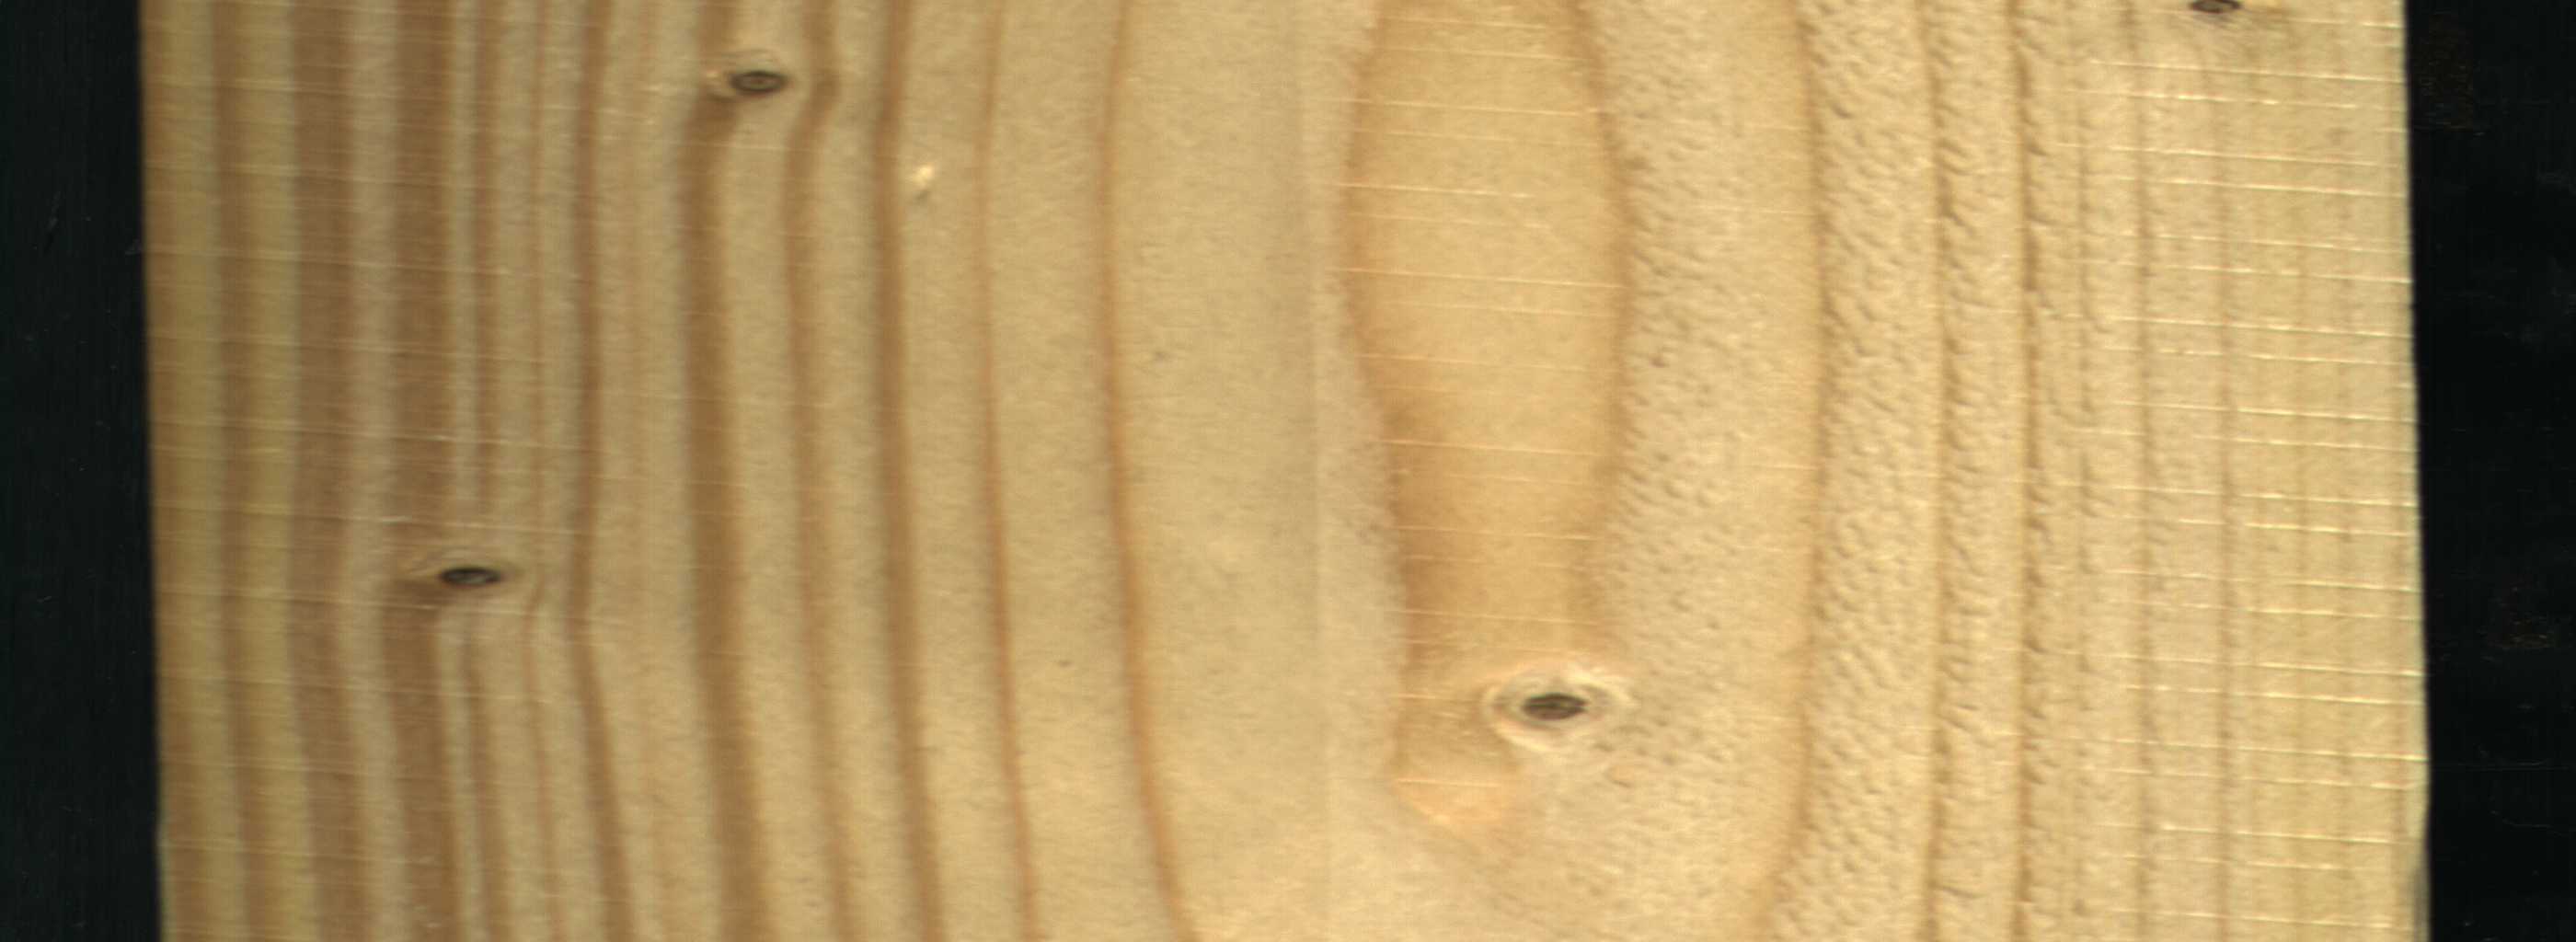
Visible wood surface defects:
Live_Knot
Live_Knot
Live_Knot
Live_Knot